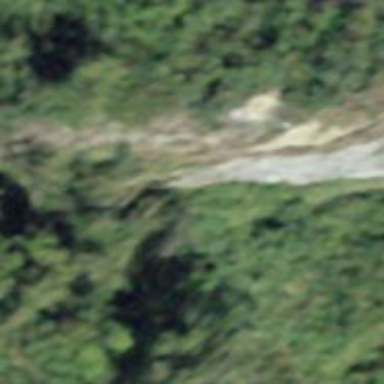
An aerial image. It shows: Natural cliff.